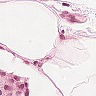
Metastatic tissue present: no